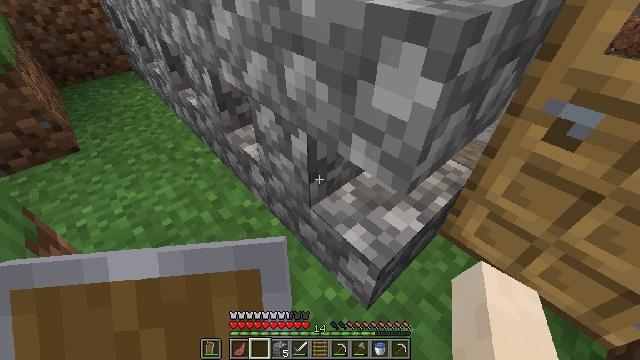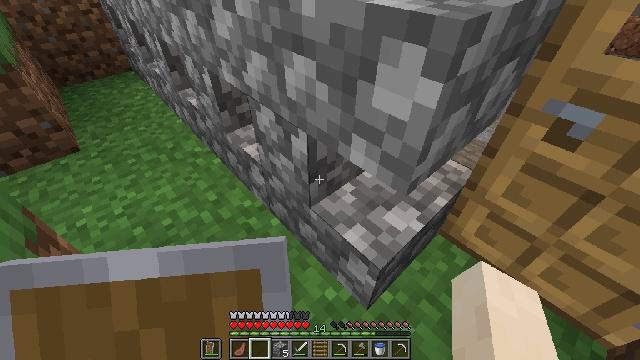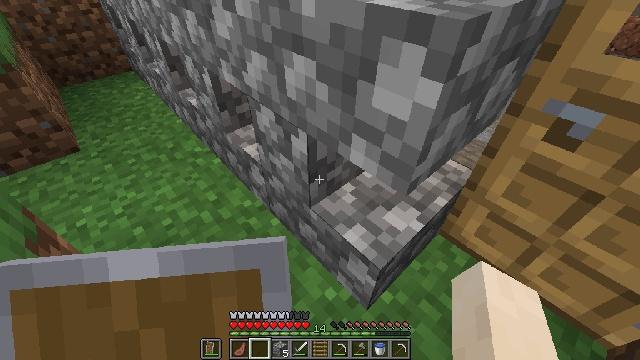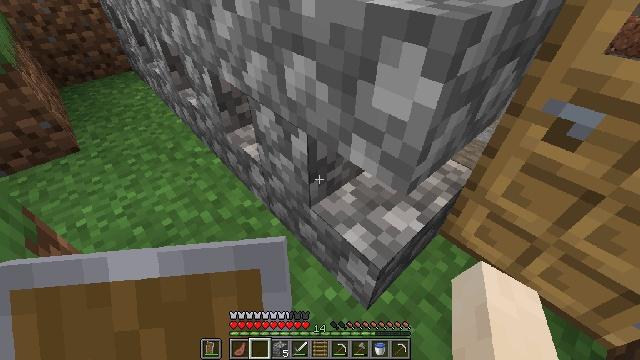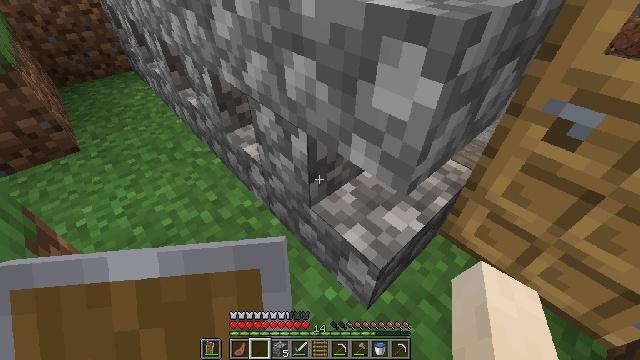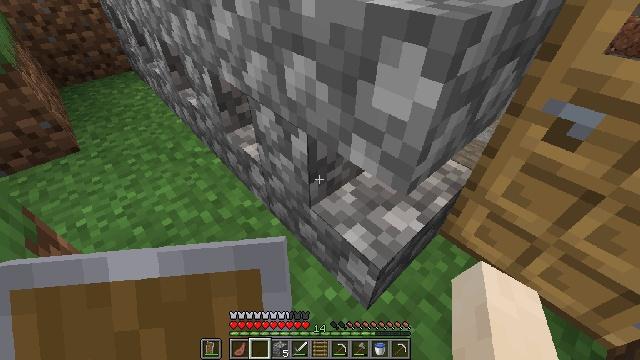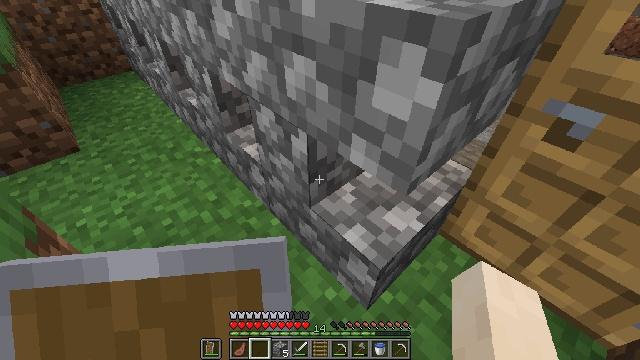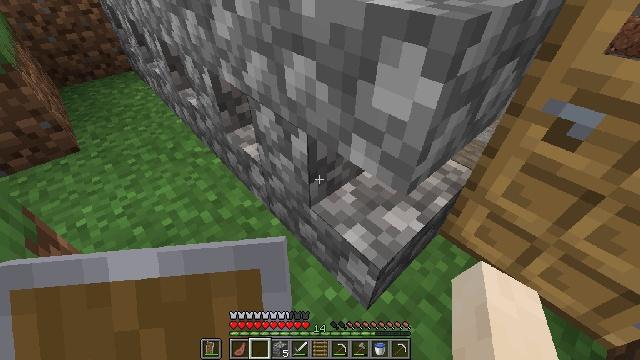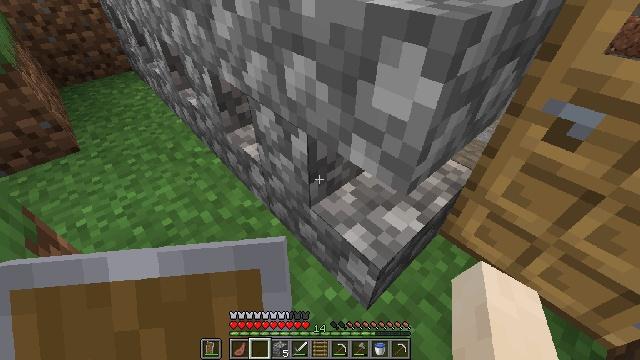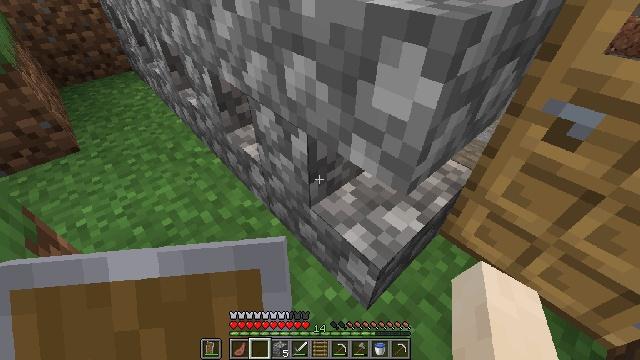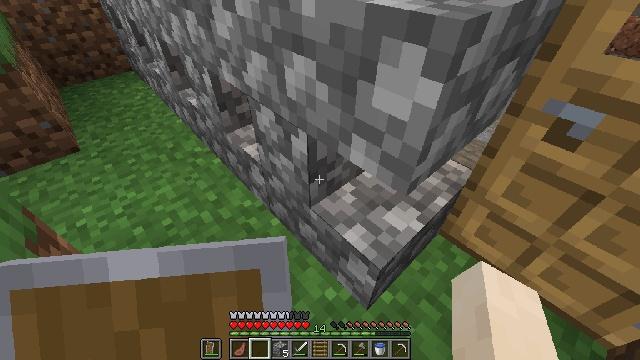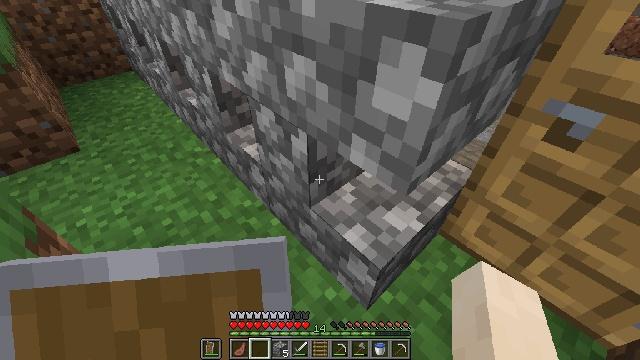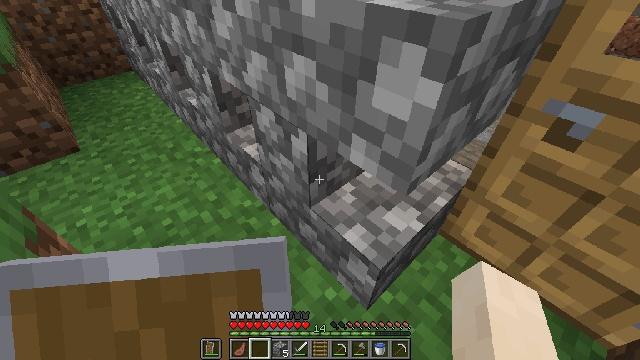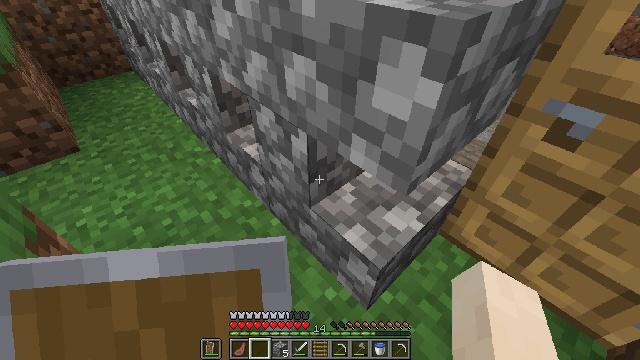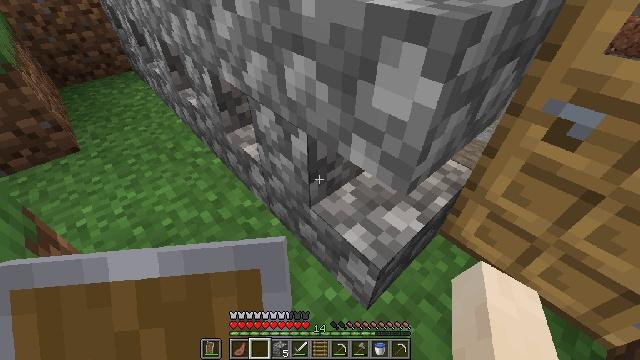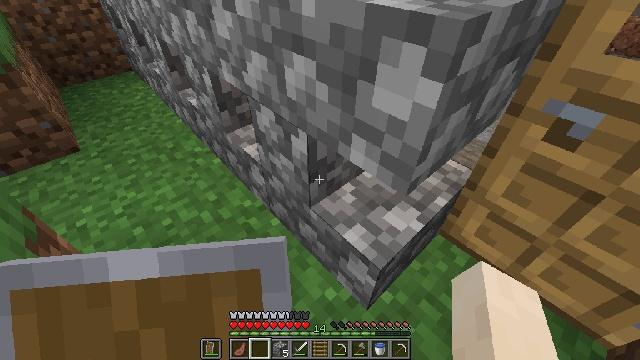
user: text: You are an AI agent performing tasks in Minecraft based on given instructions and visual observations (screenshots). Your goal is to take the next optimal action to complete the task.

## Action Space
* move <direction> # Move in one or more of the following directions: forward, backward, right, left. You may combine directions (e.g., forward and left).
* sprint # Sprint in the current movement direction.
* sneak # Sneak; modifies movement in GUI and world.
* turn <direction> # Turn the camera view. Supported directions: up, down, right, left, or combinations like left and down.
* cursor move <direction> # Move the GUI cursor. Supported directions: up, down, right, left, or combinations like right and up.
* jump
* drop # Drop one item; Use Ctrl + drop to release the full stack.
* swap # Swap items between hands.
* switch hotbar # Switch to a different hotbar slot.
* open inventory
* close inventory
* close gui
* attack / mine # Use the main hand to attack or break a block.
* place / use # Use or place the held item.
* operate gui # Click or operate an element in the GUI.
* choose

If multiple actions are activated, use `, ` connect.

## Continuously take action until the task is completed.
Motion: motion action
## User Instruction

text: craft item air
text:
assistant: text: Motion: no_op
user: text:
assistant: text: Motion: no_op
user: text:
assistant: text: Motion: no_op
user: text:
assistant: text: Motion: no_op
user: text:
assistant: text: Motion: no_op
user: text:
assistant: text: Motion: no_op
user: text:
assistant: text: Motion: no_op
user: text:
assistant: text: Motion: no_op
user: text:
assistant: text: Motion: no_op
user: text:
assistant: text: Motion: no_op
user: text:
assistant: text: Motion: no_op
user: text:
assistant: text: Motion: no_op
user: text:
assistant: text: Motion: no_op
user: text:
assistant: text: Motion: no_op
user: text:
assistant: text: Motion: no_op
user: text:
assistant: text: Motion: no_op
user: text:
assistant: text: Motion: no_op
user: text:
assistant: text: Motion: no_op
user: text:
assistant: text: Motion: no_op
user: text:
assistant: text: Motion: no_op
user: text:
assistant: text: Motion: no_op
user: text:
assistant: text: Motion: no_op
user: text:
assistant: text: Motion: no_op
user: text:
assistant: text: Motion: no_op
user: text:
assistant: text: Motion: no_op
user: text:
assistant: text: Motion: no_op
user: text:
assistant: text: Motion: no_op
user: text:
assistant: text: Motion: no_op
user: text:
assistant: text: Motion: no_op
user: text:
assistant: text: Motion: no_op